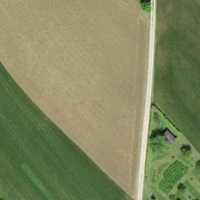
EUNIS habitat code: 25
Species observed at this site:
Silphium perfoliatum